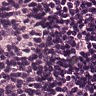
Metastatic tissue present: no